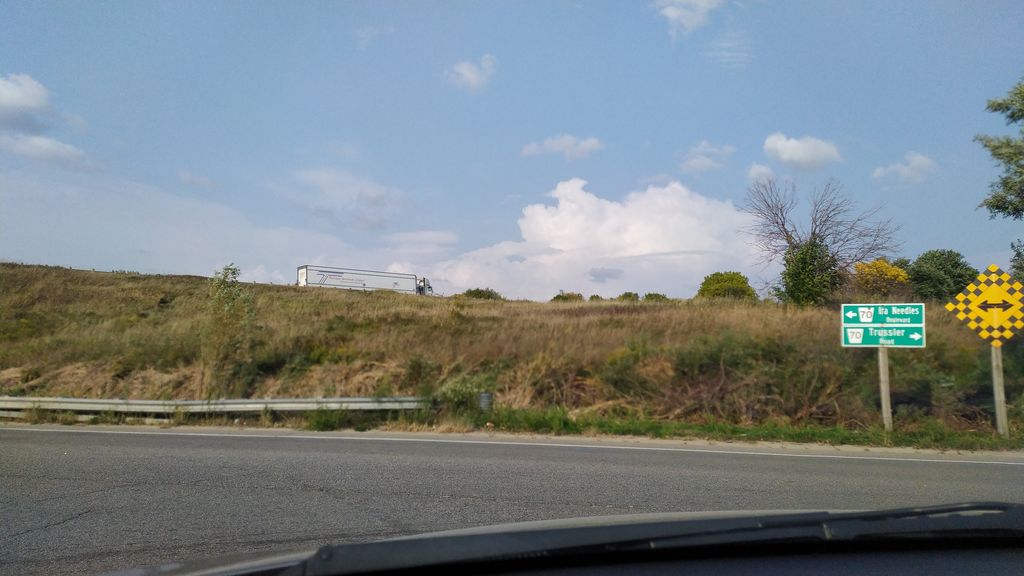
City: kitchener-waterloo